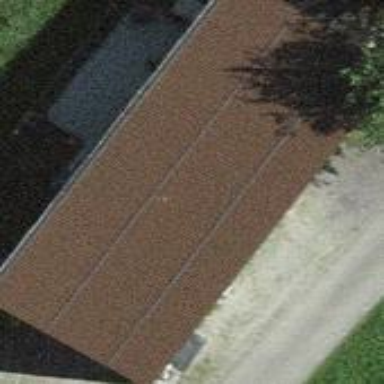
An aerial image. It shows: Shed building.